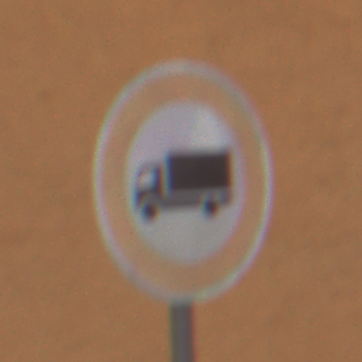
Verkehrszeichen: VerbotFuerKraftfahrzeugeUeberDreiKommaFuenfTonnen
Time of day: Midday
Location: Outdoor (Urban)
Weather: Overcast
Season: NotSpecified
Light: Natural